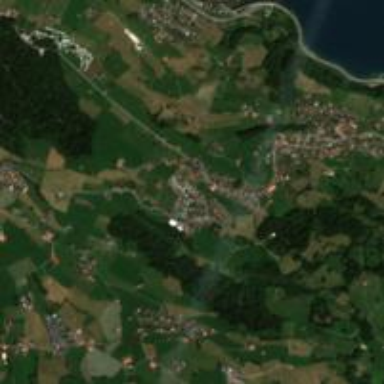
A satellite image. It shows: Small hamlet.